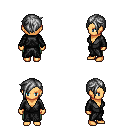
a pixel art fantasy rpg character, female body template, human, tanned skin, gray robe, teal pants, gray pixie cut hairstyle, four views (front, back, left, right), 2x2 character sprite sheet, small pixel art, hard edges, no anti-aliasing